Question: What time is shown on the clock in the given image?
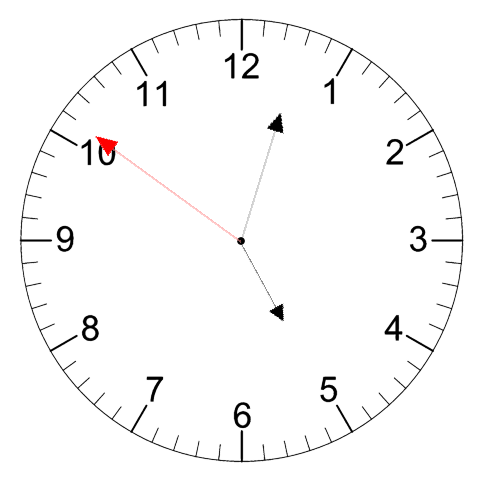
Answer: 05:02:51